Question:
I am implementing a formula for heat of mixing but I am confused about how to handle this data(As shown above in the picture).
My program will include two drop down lists from which i have to select an element from each drop down list.One from down list will be representing the values of 1st column and the other drop down list will be representing the values of the first row (As described in the Image Above). The system will have to show the value for those selected elements from the drop down list.
For example.
If I want to get the value of Carbon (C) and Nitrogen (N) which is -2 from the table. I don't know the easiest way to get that specific value.How should I store this data?. i.e. Should I use Multidimensional Arrays , Link Lists, Dictionary, Database etc or any other approach.
This chart have a total of 73 rows and 73 columns.
That Chart is in an XLS format.
(The picture shown above is just the small part from that chart.).
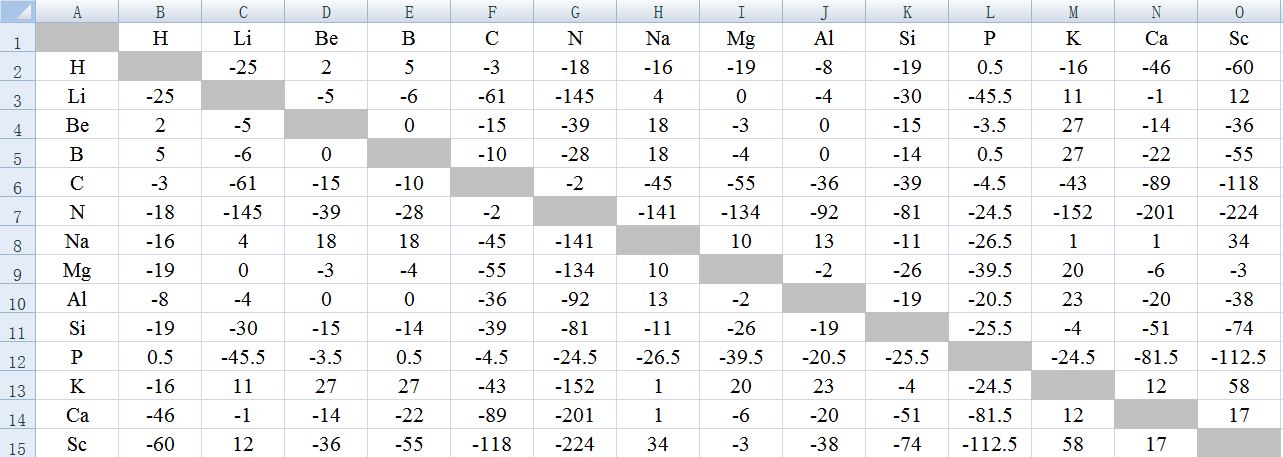
Answer: I would use a 2-dimensional array. In C++, since you know how many rows/columns you want:
'''
char elementValues[73][73];
'''
Reasons why:
1. 2d array values have the benefit of locality of reference, which means their values stored in memory are fairly close to each other. This means your accesses will be much faster since the computer does not have to do as much work.
2. A linked list would be O(n) for this, while array access would only be O(1). The reason for this is you need to step through the entire list every time you want to find a value, whereas in an array, you could go right to the value you need.
3. Dictionaries have additional processing in regards to hash values, key values, etc. that are not needed for this particular function.